Aerial crown-view tile of a tropical tree (Barro Colorado Island, Panama), acquired 20250818:
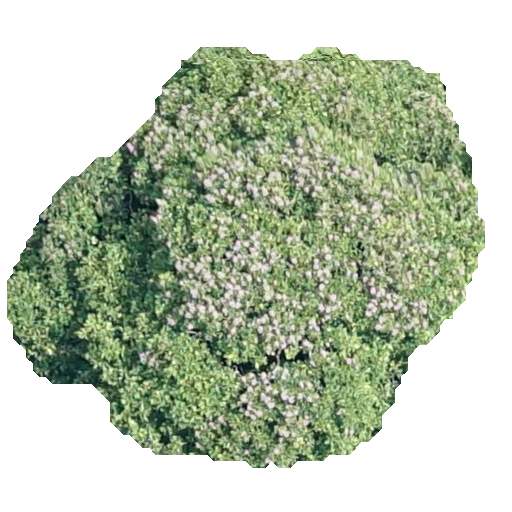
Species: Dipteryx oleifera
GBIF accepted scientific name: Dipteryx oleifera
Crown area: 207.028 m²